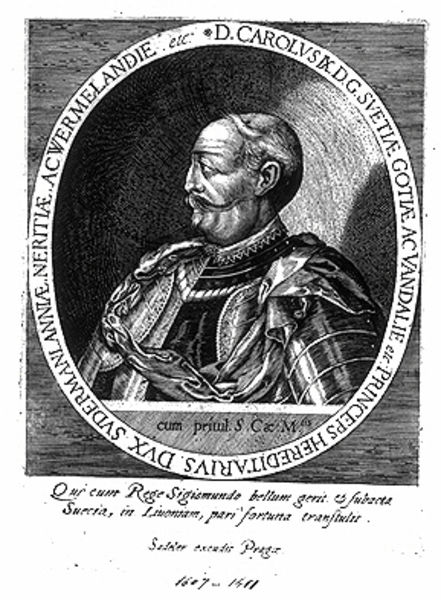
Titel: Bildnis des Königs Karl des IX. von Schweden
Künstler: Egidius Sadeler
Institution: (Seriendruck)
Schlagwörter: mann, schatten, umhang, weiß, frankreich, grau, licht, mund, nase, ohr, profil, schwarz, skizze, stirn, zeichnung, blick, tuch, alt, bart, schnurrbart, augen, gesicht, kleidung, kragen, mensch, rahmen, bildnis, halskrause, herr, portrait, porträt, brüstung, kirche, gewand, haare, mantel, reich, adel, kinn, ohren, renaissance, oval, rund, schrift, kette, grafik, graphik, weis, kaiser, könig, ernst, inschrift, glatze, edel, schnauzer, buch, medaillon, druck, radierung, stich, seite, text, beschriftung, schweden, adeliger, herrscher, ritter, rüstung, portrai, französich, jahr, oberschicht, krieger, prinz, medaille, karl, kupferstich, preussen, altdeutsch, handschrift, herscher, post, jahrhundert, latein, mächtig, selbstdarstellung, glorie, würdenträger, sprache, marke, amm, bildis, 1911, mann rund, 607, 1607, cum, carolvs, 1611, dvx, jarhundert, jarhhundert, scetia, svetia, sigismunde